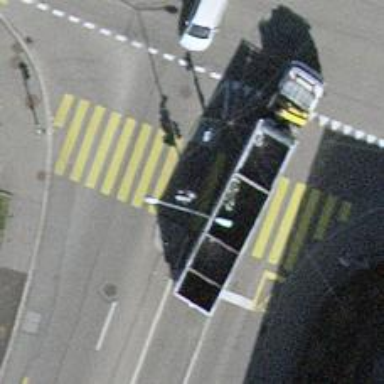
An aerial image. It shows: Zebra crossing with traffic signals.